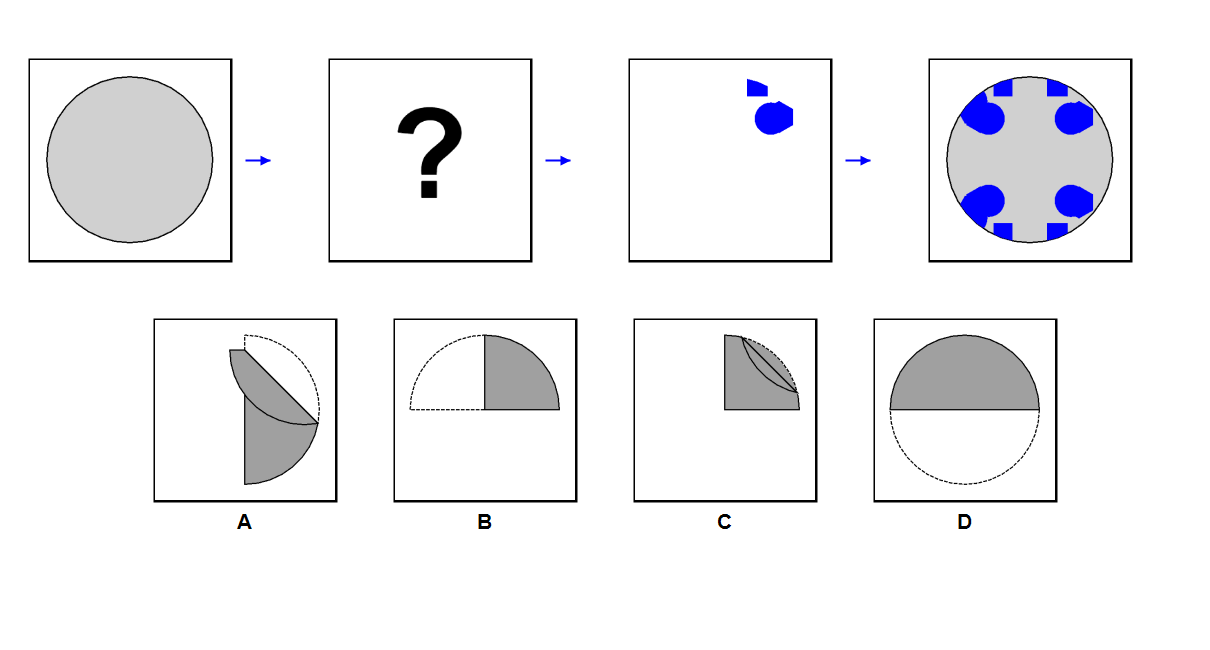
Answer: A